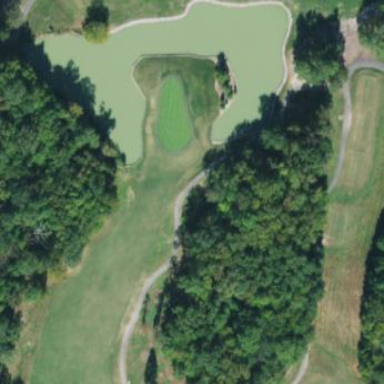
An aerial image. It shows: Picturesque scene of golf course with lateral water hazard.